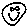
Label: smiley face